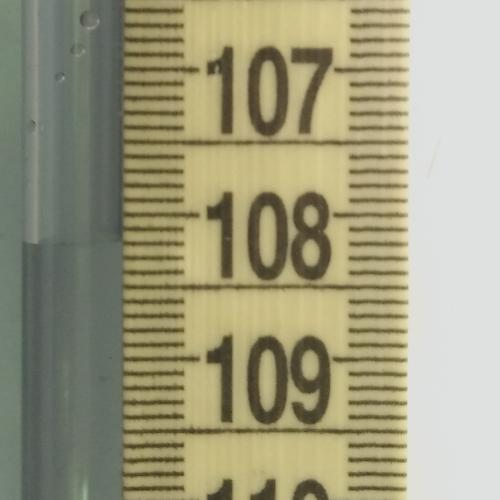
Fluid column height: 108.2 cm